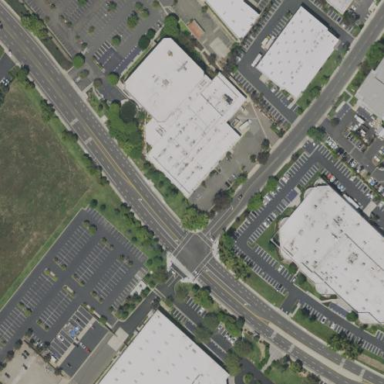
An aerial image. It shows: Commercial building.